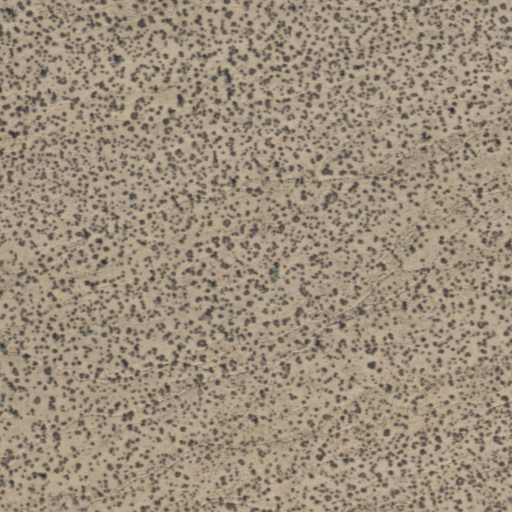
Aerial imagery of depression(s) in Arizona named Old Basin containing only shrub